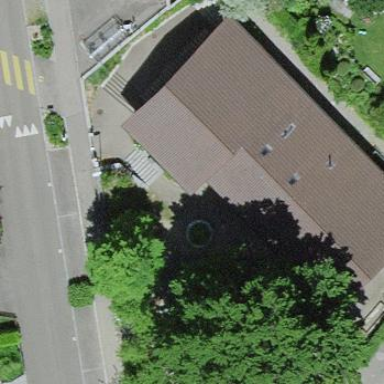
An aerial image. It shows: Kindergarten building.